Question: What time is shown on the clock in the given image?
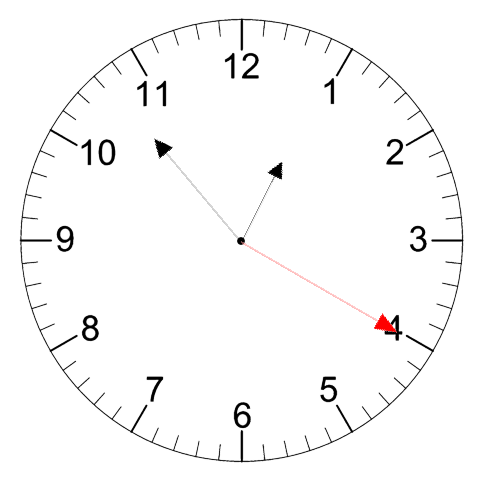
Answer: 12:53:20